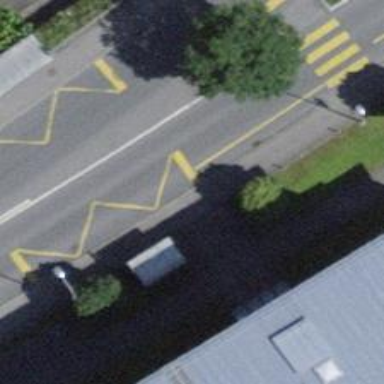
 serving as platform for public transportation."